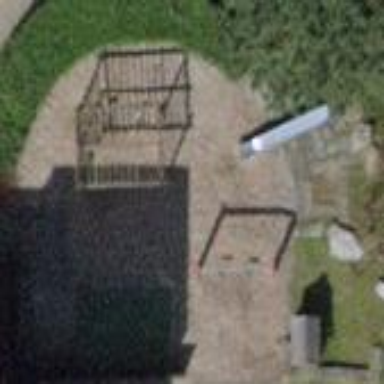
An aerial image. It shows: Playground area for leisure activities on the land.